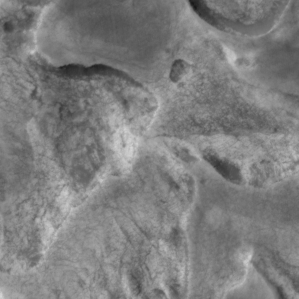
Label: non_frost